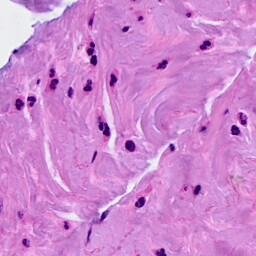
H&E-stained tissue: Breast